Question: Although I do get a non-zero value for port number from the code segment below, the value returned for port does not match the value for port used to establish the socket:
'''
#include <winsock2.h>
int main(void)
{
SOCKADDR_IN server;
WSADATA wsa;
SOCKET s;
DWORD dwTime = 1000;
if (WSAStartup(MAKEWORD(2,2),&wsa) != 0)
{
//handle error
}
if((s = socket(AF_INET , SOCK_STREAM , 0 )) == INVALID_SOCKET)
{
//handle error
}
if (setsockopt(s, SOL_SOCKET, SO_RCVTIMEO, (const char*)&dwTime, sizeof(dwTime)) == SOCKET_ERROR)
{
//handle error
}
server.sin_addr.s_addr = inet_addr("127.0.0.1");
server.sin_family = AF_INET;
server.sin_port = htons( 5000 );
//Connect to server
if(connect(s , (struct sockaddr *)&server , sizeof(server)) == SOCKET_ERROR)
{
//handle error
}
//read port number
size_t lensin = sizeof(server);
if (getsockname(s, (struct sockaddr *)&server, &lensin) == SOCKET_ERROR)
perror("getsockname");
else
{
printf("port number, no byte order reversal: %u
", server.sin_port);
printf("port number, with byte order reversal: %u
", ntohs(server.sin_port));
}
return 0;
}
'''
For port 5000, I get the following value:

With or without byte order reversal (using 'ntohs()'), the value is still not the same. How can I read the integer value for port number that was used to establish the connection in the first place?
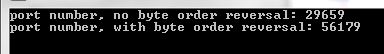
Answer: getsockname() returns the local port number. Since your socket was not bound to a specific local port when you called connect(), a random <URL> got chosen, port 56179.
If you want the port number you connected to, use <URL>